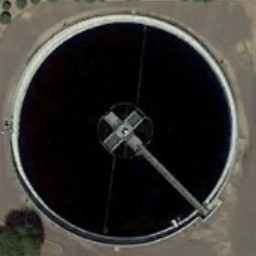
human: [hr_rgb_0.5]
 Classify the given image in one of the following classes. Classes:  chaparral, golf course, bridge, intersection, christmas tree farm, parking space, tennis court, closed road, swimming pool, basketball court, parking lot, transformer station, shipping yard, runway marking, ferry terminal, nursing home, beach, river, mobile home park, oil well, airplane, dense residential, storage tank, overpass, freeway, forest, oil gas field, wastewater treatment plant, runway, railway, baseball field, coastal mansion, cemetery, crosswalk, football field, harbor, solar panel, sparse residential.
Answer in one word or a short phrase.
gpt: wastewater treatment plant